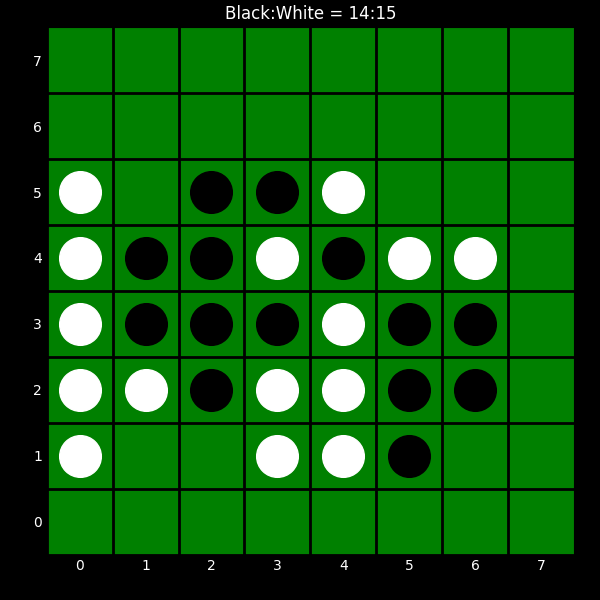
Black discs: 14
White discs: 15